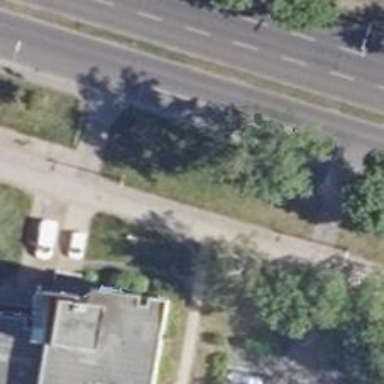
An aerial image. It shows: Sidewalk along the footway.